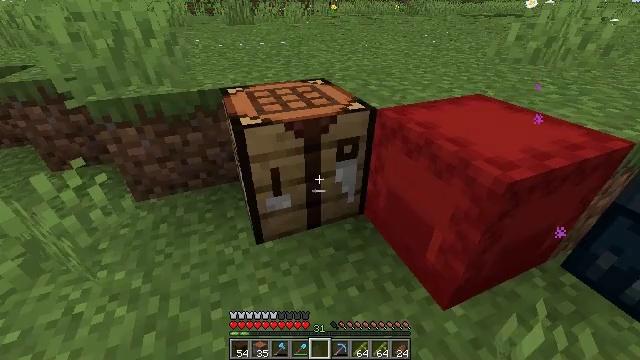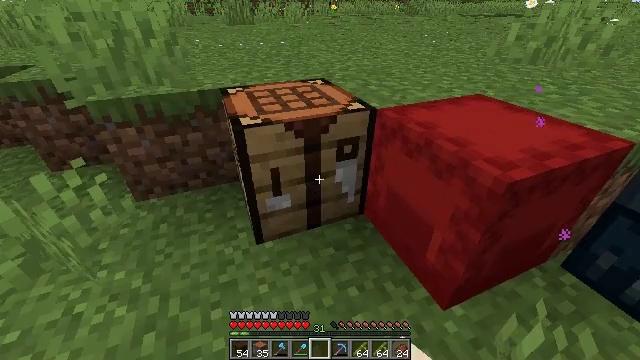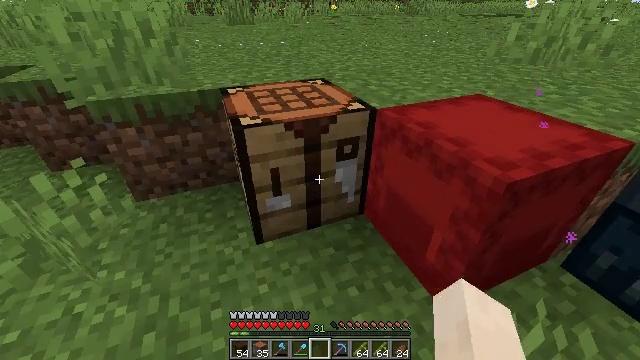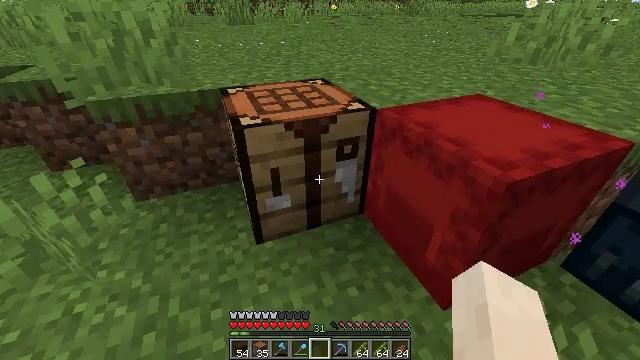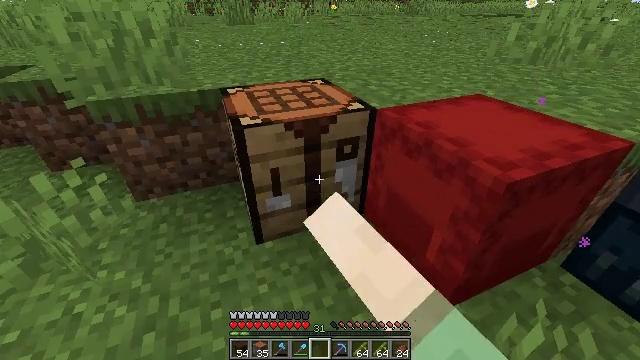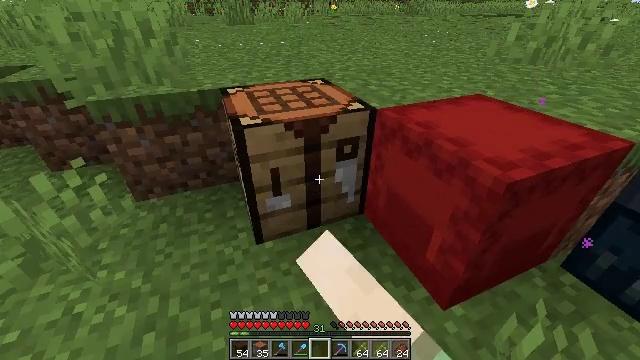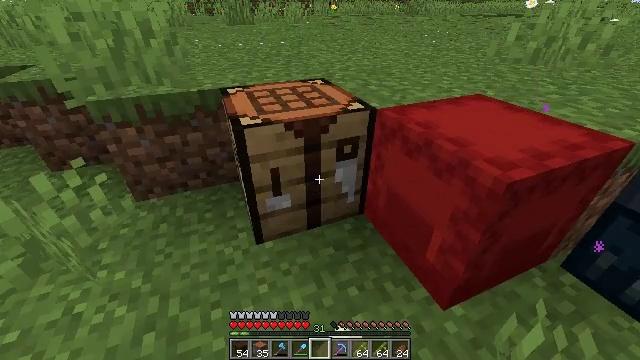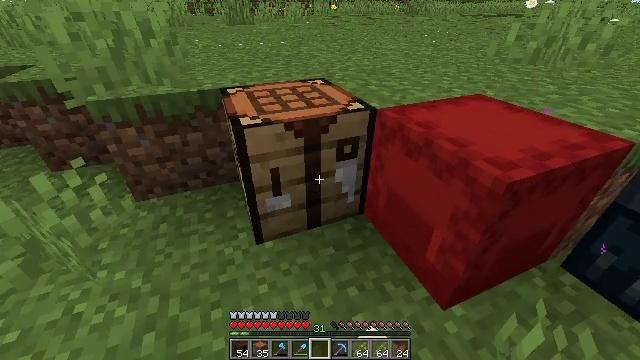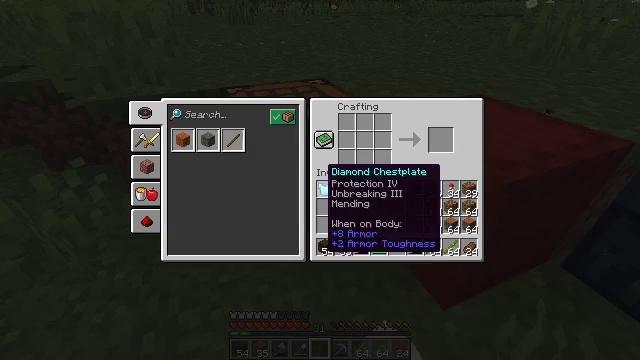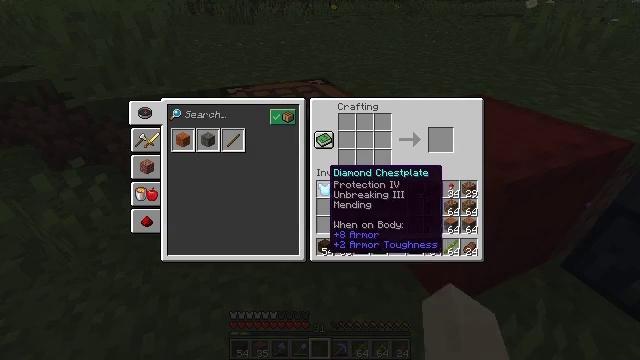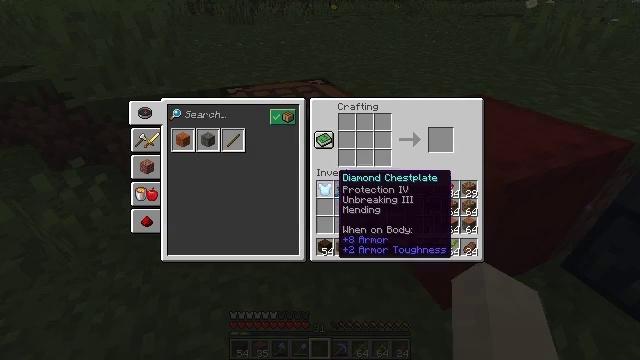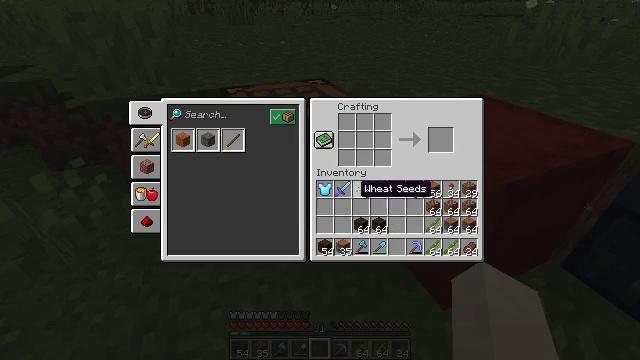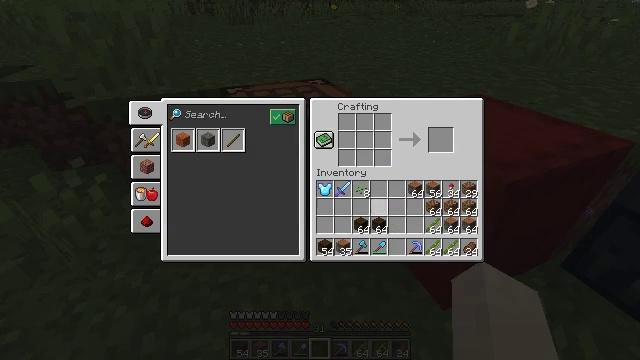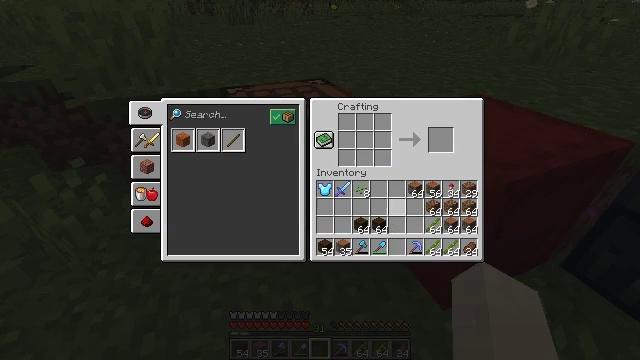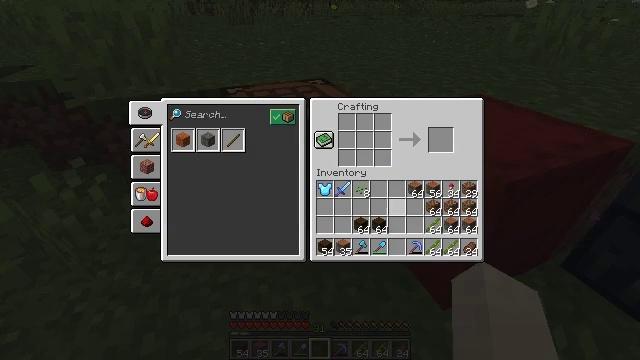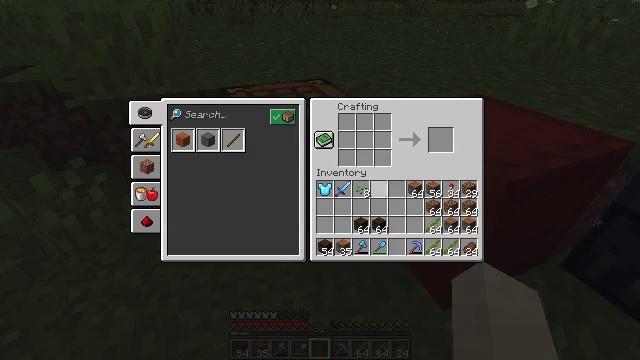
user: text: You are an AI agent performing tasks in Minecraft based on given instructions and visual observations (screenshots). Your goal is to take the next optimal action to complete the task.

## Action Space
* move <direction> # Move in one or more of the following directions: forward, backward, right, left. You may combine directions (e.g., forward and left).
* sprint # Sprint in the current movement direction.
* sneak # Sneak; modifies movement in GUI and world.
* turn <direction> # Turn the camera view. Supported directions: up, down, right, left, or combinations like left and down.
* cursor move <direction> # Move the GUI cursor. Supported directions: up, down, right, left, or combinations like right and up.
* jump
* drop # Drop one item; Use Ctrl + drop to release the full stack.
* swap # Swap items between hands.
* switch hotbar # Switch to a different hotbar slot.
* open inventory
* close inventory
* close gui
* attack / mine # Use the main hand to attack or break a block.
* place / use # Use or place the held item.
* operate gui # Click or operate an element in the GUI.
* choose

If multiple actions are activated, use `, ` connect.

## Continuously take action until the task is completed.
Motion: motion action
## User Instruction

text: Take bamboo and string to craft scaffolding.
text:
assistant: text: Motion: no_op
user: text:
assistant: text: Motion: no_op
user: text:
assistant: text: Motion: use / place
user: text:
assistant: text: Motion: use / place
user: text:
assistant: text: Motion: use / place
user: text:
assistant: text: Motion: no_op
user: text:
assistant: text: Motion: no_op
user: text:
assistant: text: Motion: open gui
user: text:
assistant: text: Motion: no_op
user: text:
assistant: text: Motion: cursor move right
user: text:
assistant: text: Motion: cursor move right and down
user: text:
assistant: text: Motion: cursor move right and down
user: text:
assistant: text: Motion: cursor move right
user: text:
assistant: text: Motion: no_op
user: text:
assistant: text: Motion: cursor move left and up
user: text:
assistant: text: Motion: cursor move left and up
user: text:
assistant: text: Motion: cursor move left and up
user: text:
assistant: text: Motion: cursor move left and up
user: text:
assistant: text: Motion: cursor move left
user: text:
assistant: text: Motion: cursor move left
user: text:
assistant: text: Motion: cursor move left
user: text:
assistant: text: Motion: cursor move left
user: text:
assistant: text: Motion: no_op
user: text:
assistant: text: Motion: cursor move right and down
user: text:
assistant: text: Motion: cursor move right and down
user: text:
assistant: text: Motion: cursor move right and down
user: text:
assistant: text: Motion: cursor move right
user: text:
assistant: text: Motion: no_op
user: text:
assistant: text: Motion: no_op
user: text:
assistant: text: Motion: no_op